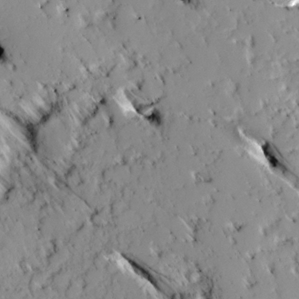
Label: non_frost